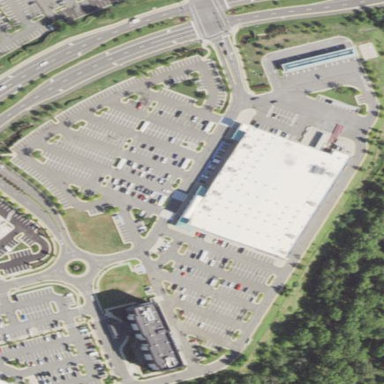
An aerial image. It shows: Wholesale shop building.